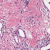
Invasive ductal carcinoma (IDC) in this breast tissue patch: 0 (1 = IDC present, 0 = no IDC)